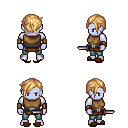
a pixel art fantasy rpg character, male body template, dark elf, purple skin, leather chest armor, teal pants, light blonde pixie cut hairstyle, leather bracers, brown slippers, dagger, four views (front, back, left, right), 2x2 character sprite sheet, small pixel art, hard edges, no anti-aliasing